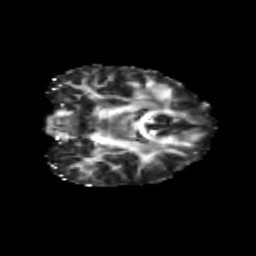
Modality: FA
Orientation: coronal
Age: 20
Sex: female
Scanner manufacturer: siemens
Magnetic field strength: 3 T
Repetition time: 3.5 s
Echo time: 0.125 s